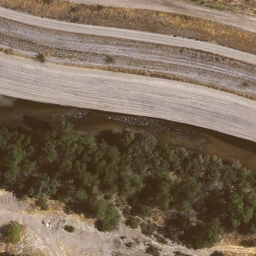
Label: river